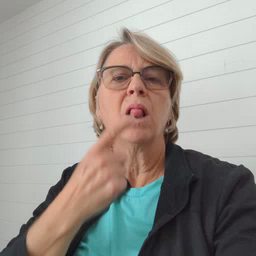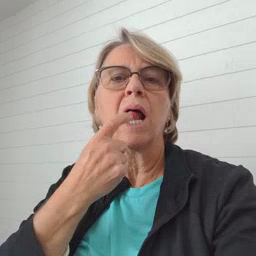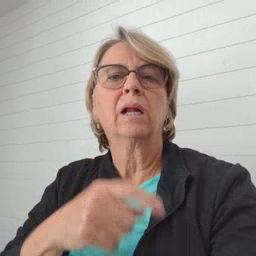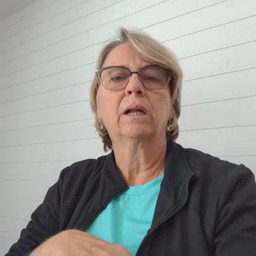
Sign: tongue